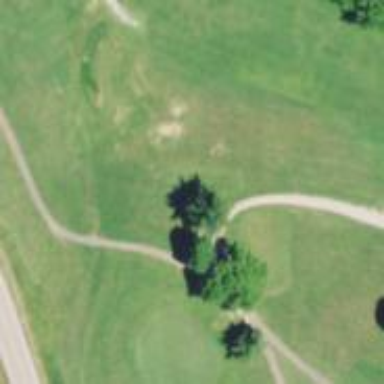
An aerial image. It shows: Path for both roads and golfers.